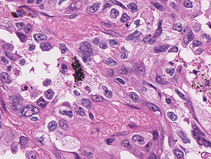
Tumor epithelial tissue: yes
Tumor-associated stroma tissue: yes
Normal tissue: no